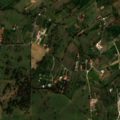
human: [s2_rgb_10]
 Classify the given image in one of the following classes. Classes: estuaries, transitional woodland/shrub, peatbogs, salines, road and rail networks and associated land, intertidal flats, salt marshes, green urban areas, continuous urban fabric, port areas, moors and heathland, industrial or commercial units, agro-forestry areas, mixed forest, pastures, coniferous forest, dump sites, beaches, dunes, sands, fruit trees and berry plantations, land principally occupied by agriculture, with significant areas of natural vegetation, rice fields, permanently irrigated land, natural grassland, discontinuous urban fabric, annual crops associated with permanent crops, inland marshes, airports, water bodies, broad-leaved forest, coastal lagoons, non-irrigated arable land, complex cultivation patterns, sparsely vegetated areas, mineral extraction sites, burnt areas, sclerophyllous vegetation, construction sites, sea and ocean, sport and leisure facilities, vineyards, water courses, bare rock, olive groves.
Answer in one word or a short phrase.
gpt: industrial or commercial units, olive groves, pastures, annual crops associated with permanent crops